$1)$ Проволока изогнута в форме окружности (см. рисунок) и зафиксирована.  Вдоль нее может двигаться маленькая бусинка. На бусинку действуют силы только со стороны проволоки. Вдоль прямой проволоки бусинка движется равномерно, а при движении по криволинейному участку возникает сила трения скольжения с коэффициентом $\mu=0.05$. В начальный момент бусинка находилась в точке $A$ и имела скорость $v_{0}=1~м/с$.
Найдите скорость $v_{1}$ бусинки, когда она в первый раз снова окажется в исходной точке. $2)$ Пусть теперь проволока имеет форму плоской замкнутой кривой (см. рисунок).
Найдите в этом случае скорость $v_{2}$ бусинки, когда она в первый раз снова окажется в исходной точке $B$. Ответы требуется представлять в аналитическом и численном видах.
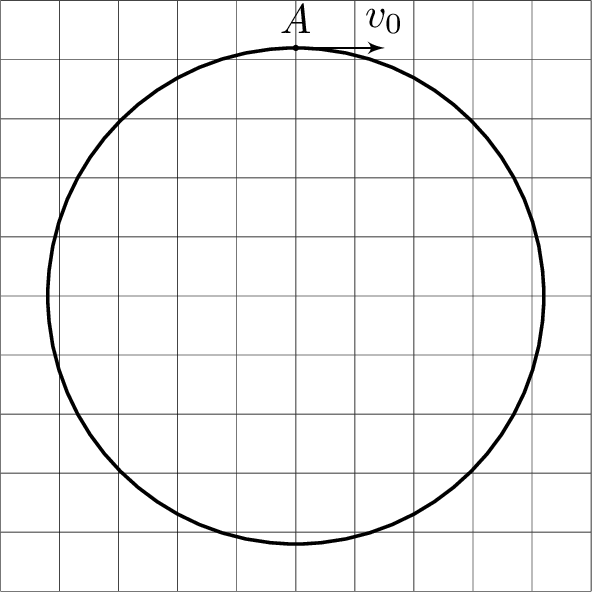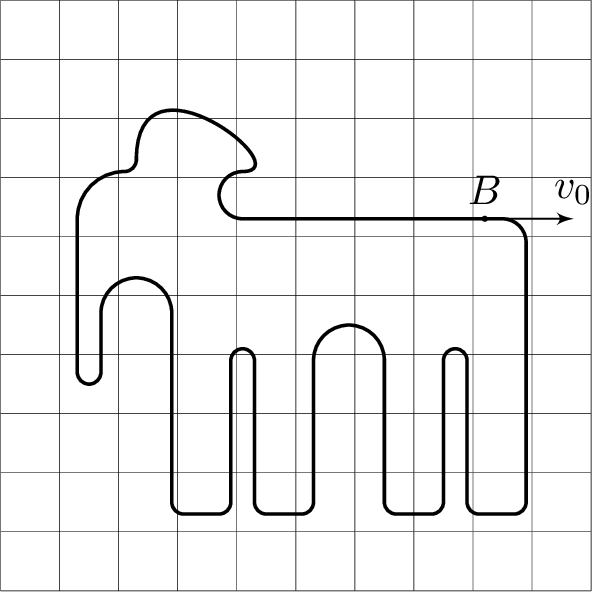
Найдите скорость $v_{1}$ бусинки, когда она в первый раз снова окажется в исходной точке.
Решение: Запишем второй закон Ньютона для торможения бусинки на малом участке проволоки с радиусом кривизны $R$ : $$ m \frac{d v}{d t}=-\mu m \frac{v^{2}}{R} . $$ Пусть $\varphi$ — угловой путь бусинки, тогда его малое приращение $$ d \varphi=|\omega| d t=\frac{v}{R} d t, $$ где $\omega$ — угловая скорость бусинки. Отметим, что знак модуля соответствует определению углового пути (а не перемещения). Исключая $R$ из приведенных уравнений, получим $$ \frac{d v}{v}=-\mu d \varphi, $$ откуда $$ v=v_{0} e^{-\mu \varphi}. $$ При вычислении углового пути $\varphi$ следует складывать все угловые отклонения вектора скорости бусинки без учета направления отклонения. По заданным рисункам находим, что вектор скорости бусинки пройдет соответственно угловые пути $\varphi_{1}=2 \pi$ и $\varphi_{2}=13 \pi$ прежде, чем бусинка снова окажется в исходной точке, откуда $$ v_{1}=v_{0} e^{-\mu \varphi_{1}}=0.73~м/с, v_{2}=v_{0} e^{-\mu \varphi_{2}}=0.13~м/с. $$
Ответ: $$ v_{1}=v_{0} e^{-\mu \varphi_{1}}=0.73~м/с. $$

Найдите в этом случае скорость $v_{2}$ бусинки, когда она в первый раз снова окажется в исходной точке $B$.
Ответ: $$ v_{2}=v_{0} e^{-\mu \varphi_{2}}=0.13~м/с. $$
Темы:
T, Механика, Динамика, Всероссийские, Движение по окружности, Сухое трение, Трение